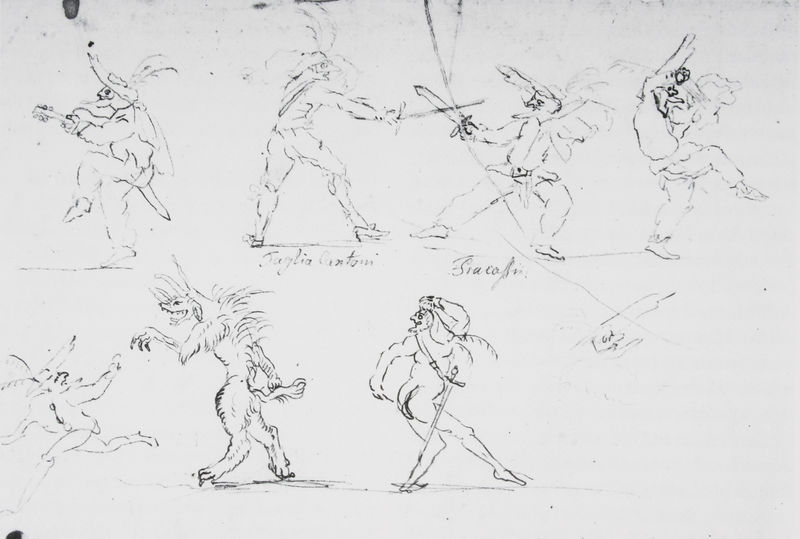
Titel: Theaterfiguren
Künstler: Friedrich von Gärtner
Standort: München
Institution: Architekturmuseum der Technischen Universität
Schlagwörter: akt, feder, kampf, kämpfer, körper, mann, nackt, weiß, menschen, bewegung, grau, hut, hüte, männer, rücken, schwarz, skizze, szene, zeichnung, tier, tiere, tanz, böse, federn, messer, pelz, stehen, tod, haare, kostüm, blatt, musik, musiker, tanzen, theater, beine, federhut, fell, schwanz, hintern, schrift, papier, umrisse, italien, position, studie, laufen, linien, figuren, karikatur, verkleidung, umriss, gestalt, flucht, spiel, tusche, maske, linie, schwarzweiss, schwert, schwerter, säbel, text, waffen, lauf, rennen, beschriftung, bleistift, degen, krallen, dämon, entwurf, kämpfen, studien, gut, picasso, hölle, teufel, wesen, fabelwesen, fechten, kniebundhose, löwe, undeutlich, räuber, beispiele, entwürfe, skizzen, leier, karneval, ungeheuer, tänzer, handschrift, grotesk, legende, gefecht, klauen, dämonen, fratzen, monster, schalk, notiz, hyäne, sprünge, silberstift, fechter, musikanten, bildfolge, bewegungen, darstellungen, kamp, musketiere, after, obszön, zeichnung skizze, fechtszene, vergnügung, lehrtafel, silen, maskiert, ungehuer, werwolf, mpnster, schwertkampf, feixend, fexend, barden, deggen, räubert, hällle